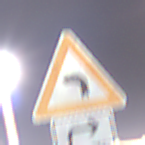
Verkehrszeichen: KurveLinks
Zusatzzeichen unten: RichtungsangabeDurchPfeile5
Umgebung: Outdoor, Urban
Tageszeit: Night
Wetter: PartlyCloudy
Licht: Artificial
Jahreszeit: NotSpecified
Kontrast: HighContrast